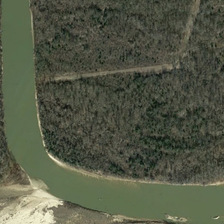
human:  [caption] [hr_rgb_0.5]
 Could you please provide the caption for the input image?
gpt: many green trees are in two sides of a curved river .

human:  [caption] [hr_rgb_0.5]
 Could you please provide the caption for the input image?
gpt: many green trees are in two sides of a curved river .

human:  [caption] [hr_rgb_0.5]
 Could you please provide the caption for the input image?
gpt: many green trees are in two sides of a curved river .

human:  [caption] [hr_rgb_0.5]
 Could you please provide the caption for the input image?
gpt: many green trees are in two sides of a curved river .

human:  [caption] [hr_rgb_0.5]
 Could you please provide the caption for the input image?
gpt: many green trees are in two sides of a curved river .